Question: I have 2 objects, with many to many relationships.

Here's my code:
'''
+ (NSSet *)activitiesSetForMember:(Members *)member inManagedObjectContext:(NSManagedObjectContext *)context{
NSSet *activitiesSet = nil;
NSFetchRequest *request = [[NSFetchRequest alloc] init];
request.entity = [NSEntityDescription entityForName:@"CompanyActivity" inManagedObjectContext:context];
request.predicate = [NSPredicate predicateWithFormat:@"hasMembers contains %@", member];
NSError *error = nil;
activitiesSet = [[context executeFetchRequest:request error:&error] lastObject];
[request release];
NSLog(@"count: %d", [activitiesSet count]);
//se o array vem vazio (nil), nao existe a o tipo de Membro
if (!error && !activitiesSet)
NSLog(@"Error: Member has no Activities related.");
return activitiesSet;
}
'''
How can I get all the 'Activities' from a selected 'Member'? How can I construct the request do give me that?
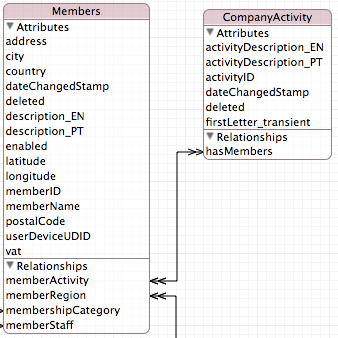
Answer: As you probably already suspected, something is wrong with your predicate:
Perhaps you are confused because of the way you named your relationships. The names seem to indicate that there is some conceptual muddiness. Let me suggest that you rename your entities and relationships like this:
'''
Members - Member
CompanyActivity - Activity
memberActivity - activities
hasMembers - members
'''
There is a better solution. Does not the attribute activities already contain exactly the activities you want? Thus:
'''
activitiesSet = member.activities; // according to my naming scheme
'''